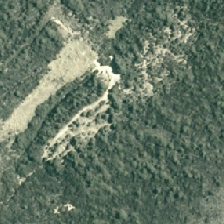
Land cover: low_producing_grassland